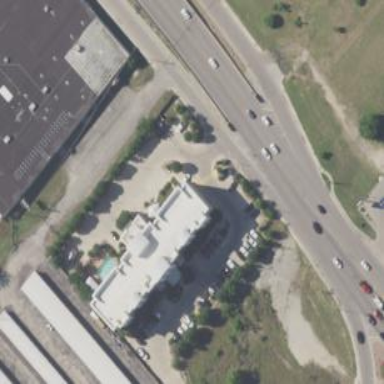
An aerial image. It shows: Hotel building.